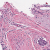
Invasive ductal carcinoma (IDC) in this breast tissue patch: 0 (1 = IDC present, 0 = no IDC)